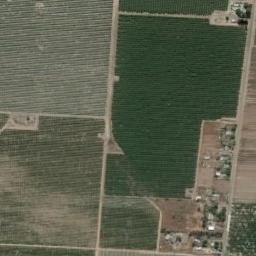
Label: rectangular_farmland